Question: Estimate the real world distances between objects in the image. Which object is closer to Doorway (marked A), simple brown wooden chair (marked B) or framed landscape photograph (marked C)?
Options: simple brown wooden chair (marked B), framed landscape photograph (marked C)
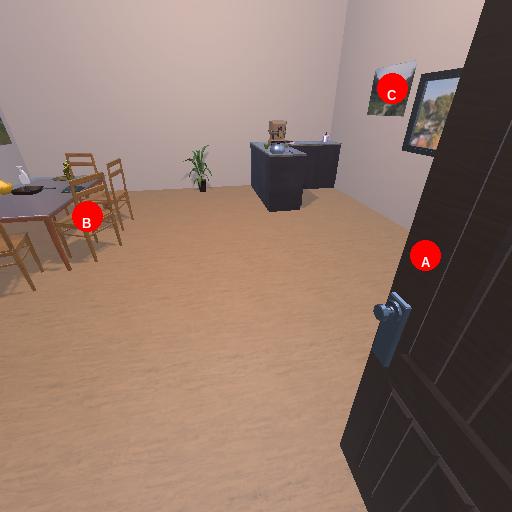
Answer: simple brown wooden chair (marked B)